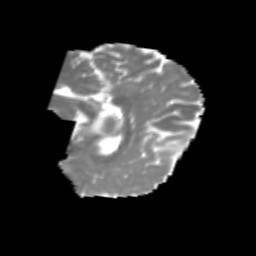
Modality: MD
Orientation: sagittal
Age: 21
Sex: male
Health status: healthy